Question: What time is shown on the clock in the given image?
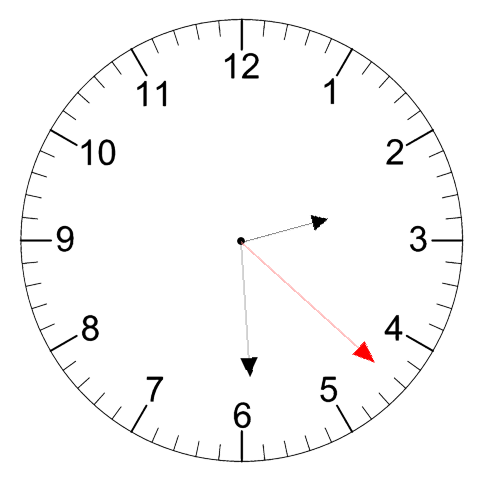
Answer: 02:29:22